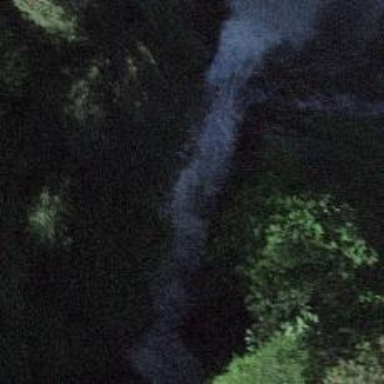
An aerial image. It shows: Beautiful attraction - waterfall.